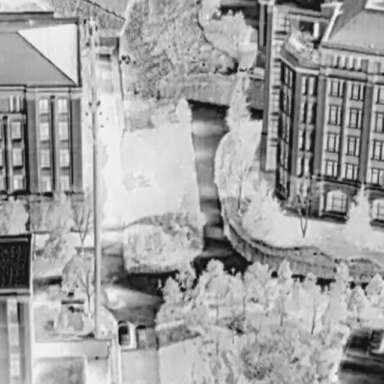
There are two Cars in the infrared image.